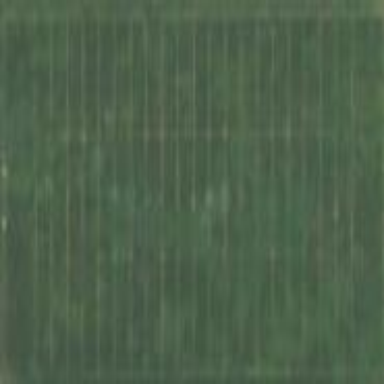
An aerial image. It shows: American football pitch for leisure and sport activities.